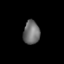
Tissue: lung
Cell type: Epithelial cells
Senescence score: 0.617
Nuclear area (px): 378
Mean DAPI intensity: 111.944